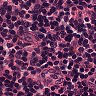
Metastatic tissue present: no